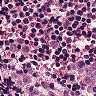
Metastatic tissue present: yes